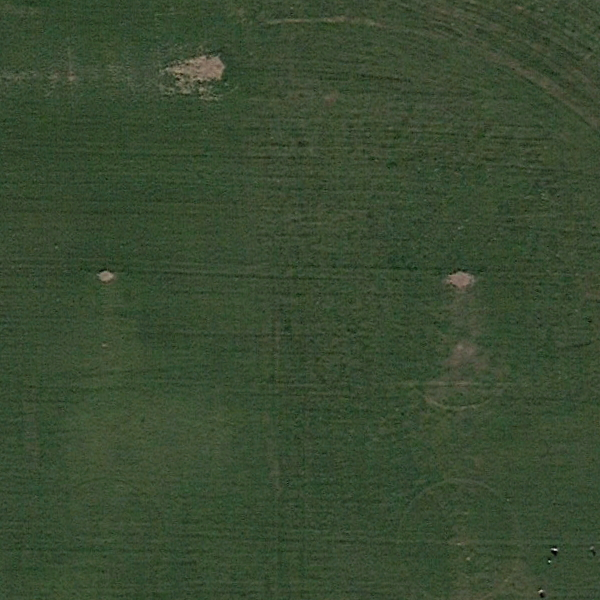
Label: Meadow